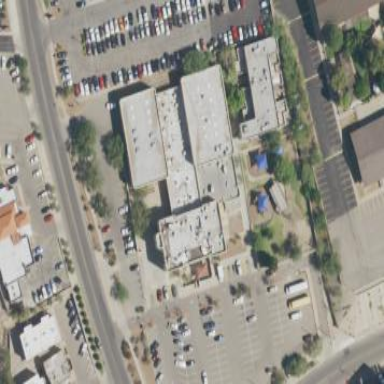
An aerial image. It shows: Building used as fitness center.